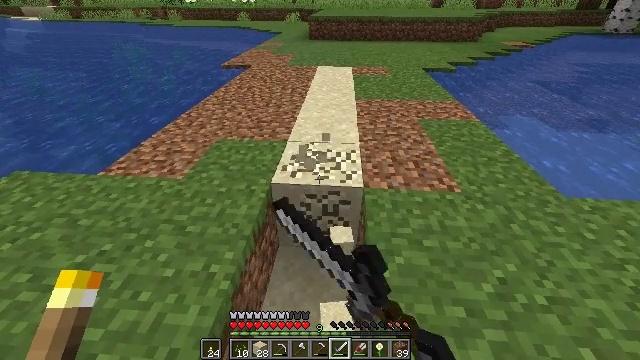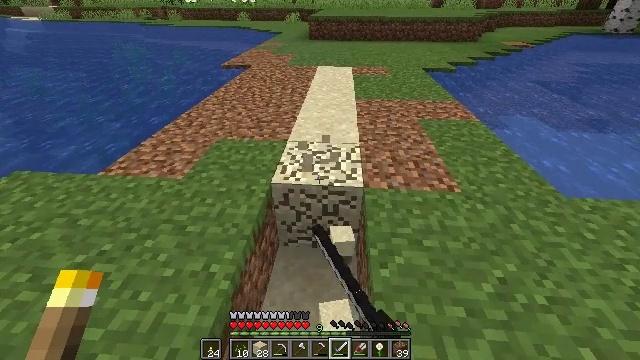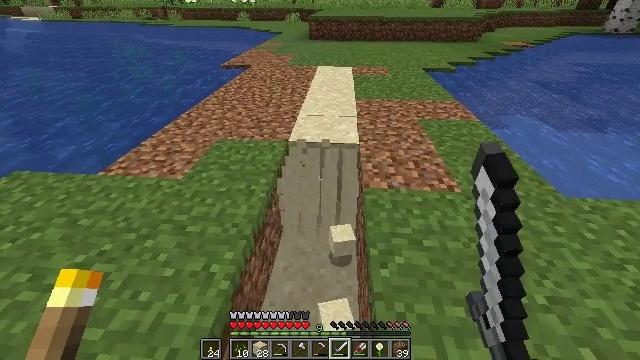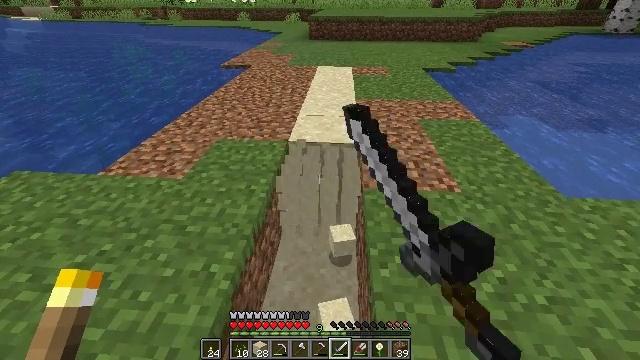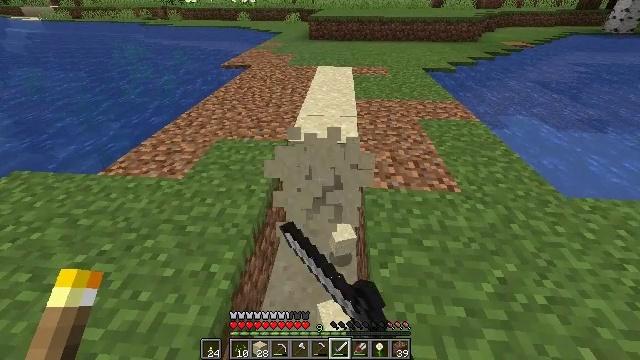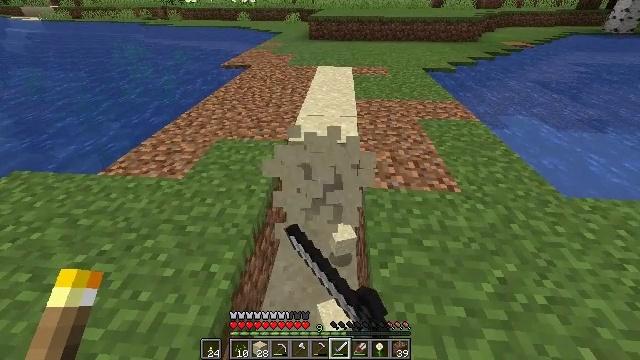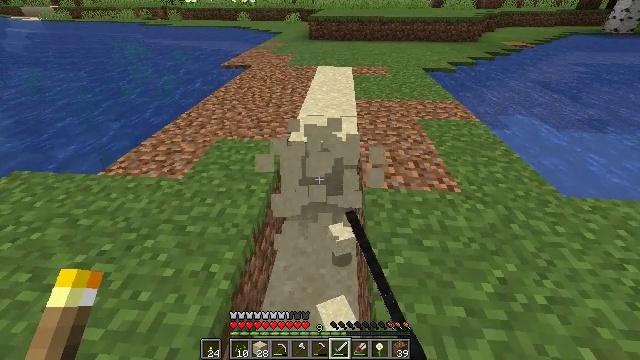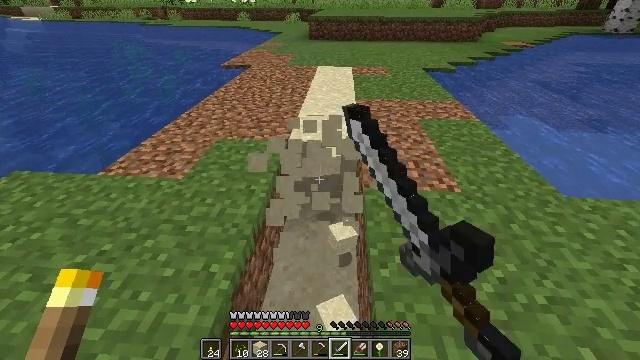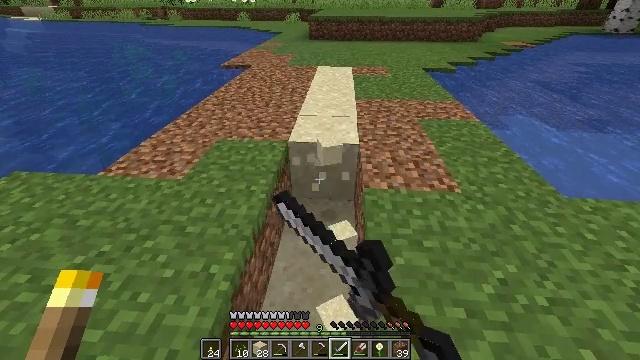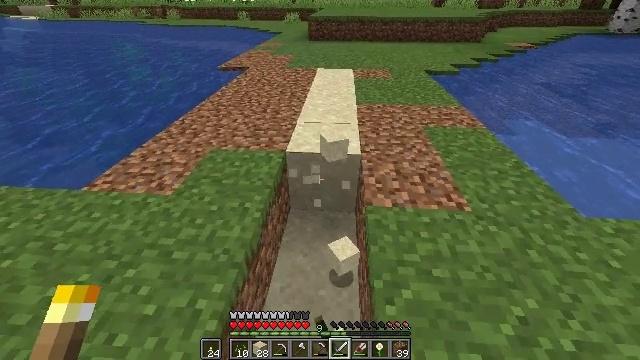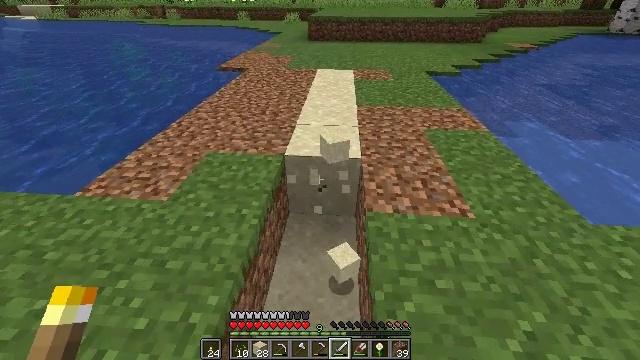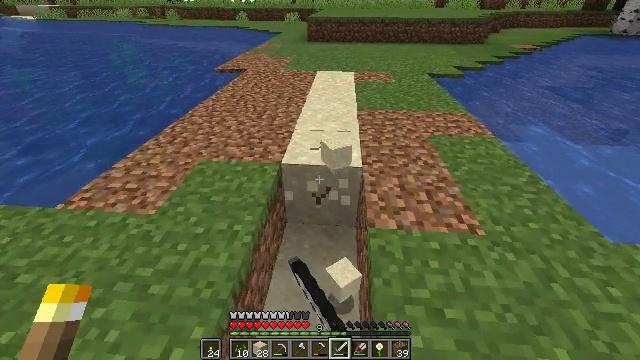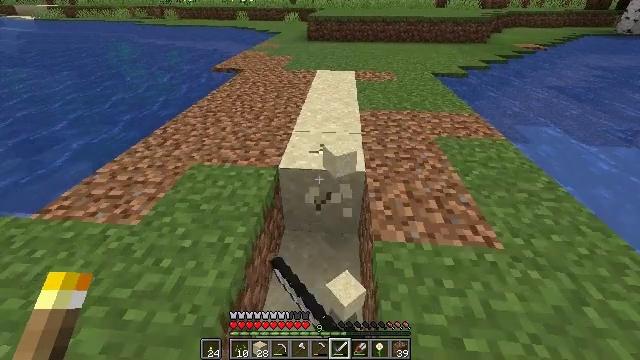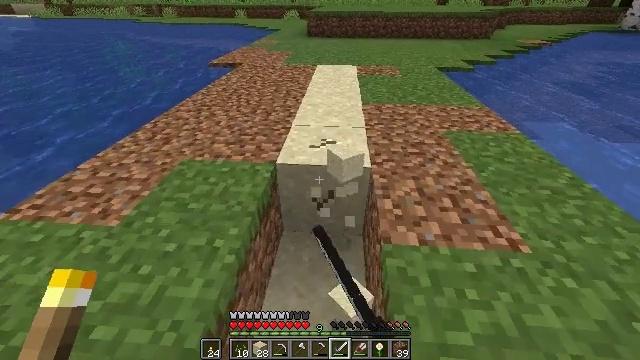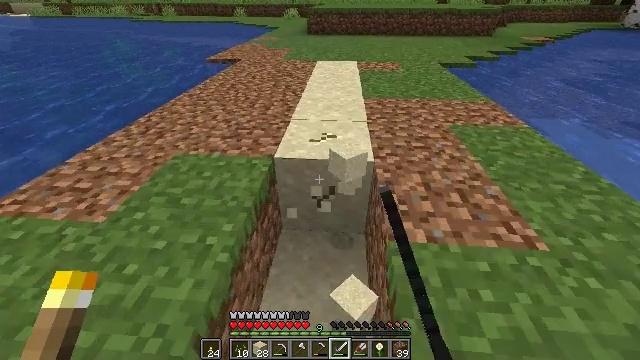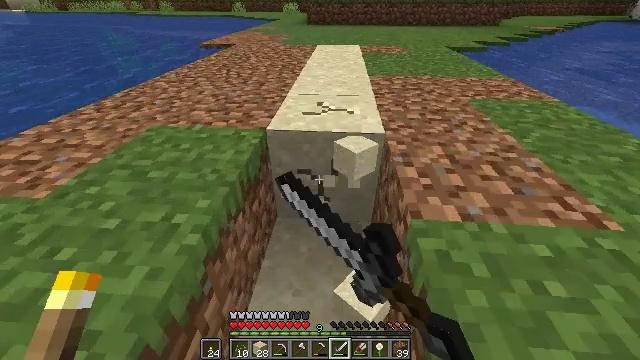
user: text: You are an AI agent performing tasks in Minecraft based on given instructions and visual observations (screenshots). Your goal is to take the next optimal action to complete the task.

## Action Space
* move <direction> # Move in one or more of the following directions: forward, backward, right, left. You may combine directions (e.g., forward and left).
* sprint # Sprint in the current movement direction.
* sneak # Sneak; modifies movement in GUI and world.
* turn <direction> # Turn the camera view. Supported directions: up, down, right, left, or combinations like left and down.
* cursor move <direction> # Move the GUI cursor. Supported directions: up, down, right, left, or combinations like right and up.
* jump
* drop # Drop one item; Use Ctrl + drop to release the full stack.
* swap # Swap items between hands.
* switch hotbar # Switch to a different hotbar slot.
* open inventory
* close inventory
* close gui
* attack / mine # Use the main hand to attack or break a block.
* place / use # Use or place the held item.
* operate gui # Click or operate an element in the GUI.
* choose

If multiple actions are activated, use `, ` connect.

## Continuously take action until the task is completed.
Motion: motion action
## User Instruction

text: Mine sand by the water.
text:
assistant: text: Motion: attack / mine
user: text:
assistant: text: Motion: attack / mine
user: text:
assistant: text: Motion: attack / mine
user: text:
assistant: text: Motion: attack / mine
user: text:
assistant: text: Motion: attack / mine
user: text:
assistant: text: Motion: attack / mine
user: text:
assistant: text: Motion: attack / mine
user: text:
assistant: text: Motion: move forward, attack / mine
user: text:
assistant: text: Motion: move forward, attack / mine
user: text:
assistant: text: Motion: move forward, attack / mine
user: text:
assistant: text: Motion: move forward, attack / mine
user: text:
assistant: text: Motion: move forward, attack / mine
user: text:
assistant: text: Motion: move forward, attack / mine
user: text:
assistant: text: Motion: move forward, attack / mine
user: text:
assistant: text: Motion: move forward, attack / mine
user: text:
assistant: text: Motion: move forward, attack / mine
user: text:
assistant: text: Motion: move forward, attack / mine
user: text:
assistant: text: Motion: move forward, attack / mine
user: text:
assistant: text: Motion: attack / mine
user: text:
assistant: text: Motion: attack / mine
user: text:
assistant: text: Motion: attack / mine
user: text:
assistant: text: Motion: attack / mine
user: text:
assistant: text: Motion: attack / mine
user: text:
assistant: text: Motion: attack / mine
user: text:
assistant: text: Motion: attack / mine
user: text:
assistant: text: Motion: attack / mine
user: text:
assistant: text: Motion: attack / mine
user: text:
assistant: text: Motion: attack / mine
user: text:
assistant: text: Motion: attack / mine
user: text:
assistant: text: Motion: attack / mine